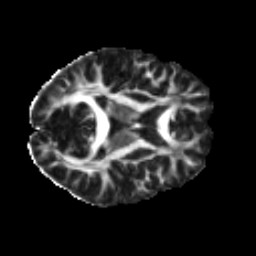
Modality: FA
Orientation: axial
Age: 31
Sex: male
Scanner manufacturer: ge
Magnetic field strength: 3 T
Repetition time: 7.8 s
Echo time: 0.0606 s